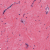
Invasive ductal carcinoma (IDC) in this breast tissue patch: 0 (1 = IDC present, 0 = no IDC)